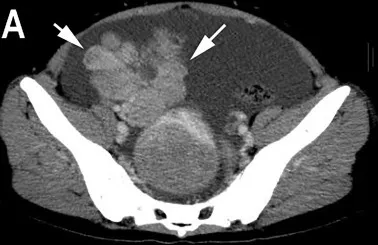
Computed tomography. (A) Pelvic CT before the surgery showed a huge mass in the middle and lower abdomen accompanied by ascites.
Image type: radiology (ct)